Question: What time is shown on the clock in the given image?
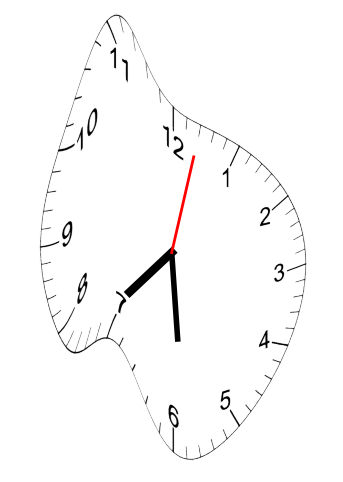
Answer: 07:29:02